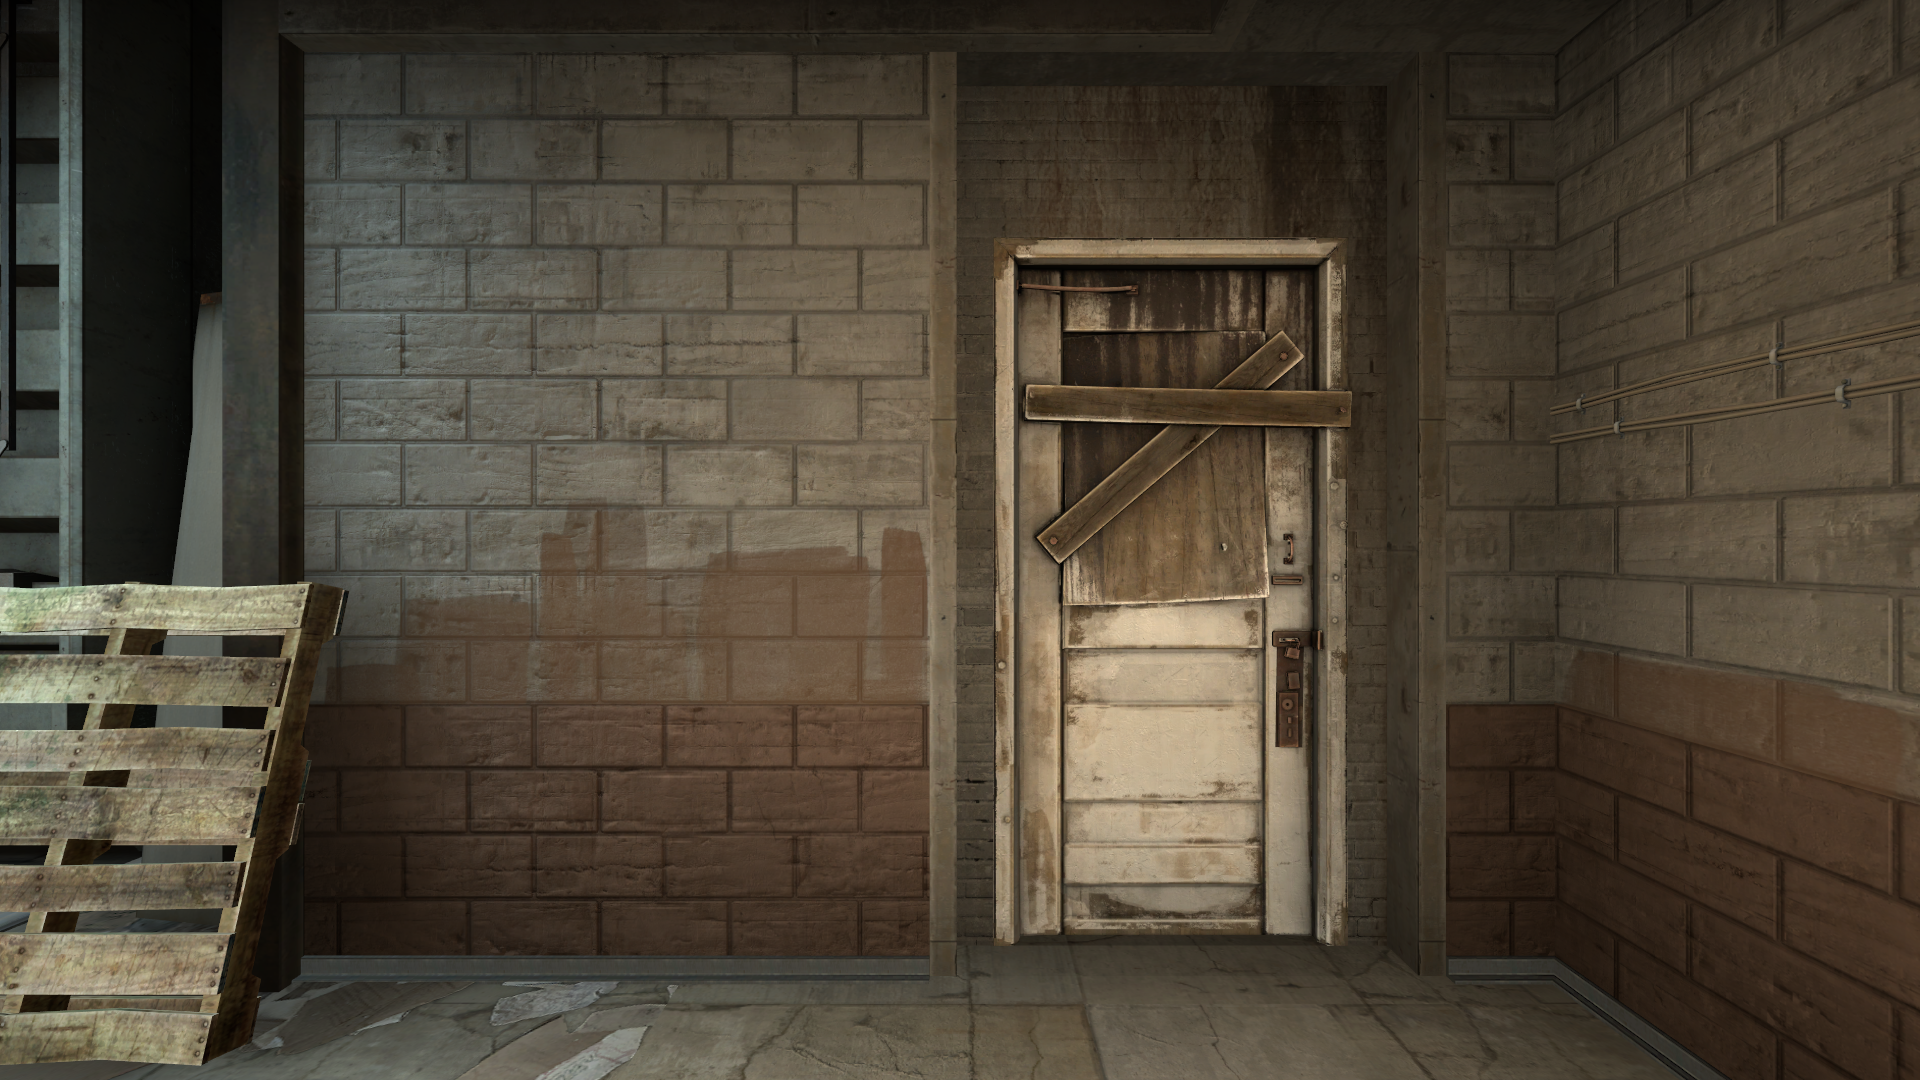
Map: de_train